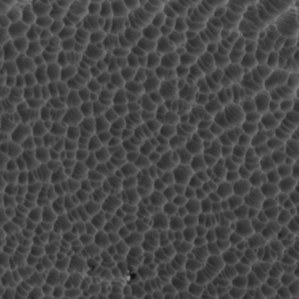
Label: non_frost